Question: I have 3 columns in my table and need to extract the one that does not contain the word "None".
Example:

Please help me with VBA code in which I can just extract the value into column1.
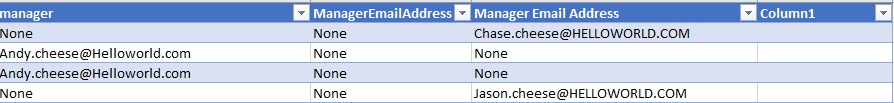
Answer: Since your question is tagged as excel-formula as well I offer you a formula based solution:
'''
=CONCATENATE(IF(A1="none","",A1),IF(B1="none","",B1),IF(C1="none","",C1))
'''
It connects texts of all of the needed cells but ignores cells with "none" in them, pretty straight-forward.